Question: I am trying to convert ActionScript3 code to C# that's like the main thing. However, with trying to convert one of the functions I got the error which is in the title when I was trying to convert a hexadecimal string to an int.
Basically, this code is supposed to take information for example user data and then do somethings and in the end return Base64 encoded text. The main error that I am aware of is at the part where "loc9 = Convert.ToInt32(loc8, 16);" is as that is where I am getting the error said in the title. I have tried researching similar issues others have had with something like this, but it just didn't seem the same and didn't really help me out.
(Btw I am sorry if this doesn't sound so clear, correct me or ask more questions if not understood)
<URL>

My C# Code:
'''
private static string hasher(string input)
{
MD5 md5 = System.Security.Cryptography.MD5.Create();
byte[] inputBytes = System.Text.Encoding.ASCII.GetBytes(input);
byte[] hash = md5.ComputeHash(inputBytes);
StringBuilder sb = new StringBuilder();
for (int i = 0; i < hash.Length; i++)
{
sb.Append(hash[i].ToString("x2"));
}
return sb.ToString();
}
public static string p(string param1)
{
var loc6 = "";
var loc7 = "";
var loc8 = "";
var loc9 = 0;
var loc2 = hasher(param1);
var loc4 = 0;
MemoryStream loc0 = new MemoryStream();
var loc3 = new byte[] { };
while(loc4 < loc2.Length * 2)
{
loc6 = loc2.Substring(loc4, loc4 + 1);
loc7 = loc2.Substring(loc4 + 1, loc4 + 2);
loc8 = "0x" + loc6 + loc7;
loc9 = Convert.ToInt32(loc8, 16);
new BinaryWriter(loc0).Write(loc9);
loc4 = loc4 + 2;
}
loc0.Position = 0;
loc3 = loc0.ToArray();
return Convert.ToBase64String(loc3, 0, 16);
}
public string calculateFromNewActorCreationData(string username, string password, byte[] small, byte[] full)
{
return calculateFromStrings(username, password, small, full);
}
public string calculateFromStrings(string param1, string param2, object param3, object param4)
{
var loc5 = param1 + param2 + fromByteArray(param3 as byte[]) + fromByteArray(param4 as byte[]) + p();
return p(loc5);
}
private string fromByteArray(byte[] param1)
{
var ms = new MemoryStream(param1);
List<byte> list2 = new List<byte>();
if (param1.Length <= 20)
return HexStringFromBytes(param1);
var loc3 = new byte[] { };
var loc4 = param1.Length / 20;
var loc5 = 0;
while (loc5 < 20)
{
ms.Position = loc4 * loc5;
list2.Add(new BinaryReader(ms).ReadByte());
loc5++;
}
loc3 = list2.ToArray();
return HexStringFromBytes(loc3);
}
private static string HexStringFromBytes(byte[] bytes)
{
var sb = new StringBuilder();
foreach (byte b in bytes)
{
var hex = b.ToString("x2");
sb.Append(hex);
}
return sb.ToString();
}
private string p()
{
MemoryStream stream = new MemoryStream();
new BinaryWriter(stream).Write(120);
new BinaryWriter(stream).Write(-38);
new BinaryWriter(stream).Write(99);
new BinaryWriter(stream).Write(16);
new BinaryWriter(stream).Write(32);
new BinaryWriter(stream).Write(51);
new BinaryWriter(stream).Write(41);
new BinaryWriter(stream).Write(-110);
new BinaryWriter(stream).Write(12);
new BinaryWriter(stream).Write(50);
new BinaryWriter(stream).Write(81);
new BinaryWriter(stream).Write(73);
new BinaryWriter(stream).Write(49);
new BinaryWriter(stream).Write(-56);
new BinaryWriter(stream).Write(13);
new BinaryWriter(stream).Write(48);
new BinaryWriter(stream).Write(54);
new BinaryWriter(stream).Write(54);
new BinaryWriter(stream).Write(14);
new BinaryWriter(stream).Write(48);
new BinaryWriter(stream).Write(46);
new BinaryWriter(stream).Write(2);
new BinaryWriter(stream).Write(0);
new BinaryWriter(stream).Write(45);
new BinaryWriter(stream).Write(-30);
new BinaryWriter(stream).Write(4);
new BinaryWriter(stream).Write(-16);
stream.Position = 0;
return Encoding.UTF8.GetString(stream.ToArray());
}
'''
ActionScript3 Code:
'''
private static function p(param1:String) : String
{
var _loc6_:String = null;
var _loc7_:String = null;
var _loc8_:String = null;
var _loc9_:int = 0;
var _loc2_:String = MD5.hash(param1);
var _loc3_:ByteArray = new ByteArray();
var _loc4_:int = 0;
while(_loc4_ < _loc2_.length * 2)
{
_loc6_ = _loc2_.slice(_loc4_,_loc4_ + 1);
_loc7_ = _loc2_.slice(_loc4_ + 1,_loc4_ + 2);
_loc8_ = "0x" + _loc6_ + _loc7_;
_loc9_ = int(_loc8_);
_loc3_.writeByte(_loc9_);
_loc4_ = _loc4_ + 2;
}
_loc3_.position = 0;
var _loc5_:Base64Encoder = new Base64Encoder();
_loc5_.encodeBytes(_loc3_,0,16);
return _loc5_.toString();
}
public function calculateFromNewActorCreationData(param1:NewActorCreationData, param2:ByteArray, param3:ByteArray) : String
{
return this.calculateFromStrings(param1.ChosenActorName,param1.ChosenPassword,param2,param3);
}
public function calculateFromStrings(param1:String, param2:String, param3:Object, param4:Object) : String
{
var _loc5_:String = param1 + param2 + this.fromByteArray(param3) + this.fromByteArray(param4) + this.p();
return p(_loc5_);
}
private function fromByteArray(param1:Object) : String
{
if(param1 == null)
{
return "";
}
var _loc2_:int = 20;
if(param1.length <= _loc2_)
{
return Hex.fromArray(param1 as ByteArray);
}
var _loc3_:ByteArray = new ByteArray();
var _loc4_:int = param1.length / _loc2_;
var _loc5_:int = 0;
while(_loc5_ < _loc2_)
{
param1.position = _loc4_ * _loc5_;
_loc3_.writeByte(param1.readByte());
_loc5_++;
}
return Hex.fromArray(_loc3_);
}
private function p() : String
{
var _loc1_:ByteArray = new ByteArray();
_loc1_.writeByte(120);
_loc1_.writeByte(-38);
_loc1_.writeByte(99);
_loc1_.writeByte(16);
_loc1_.writeByte(12);
_loc1_.writeByte(51);
_loc1_.writeByte(41);
_loc1_.writeByte(-118);
_loc1_.writeByte(12);
_loc1_.writeByte(50);
_loc1_.writeByte(81);
_loc1_.writeByte(73);
_loc1_.writeByte(49);
_loc1_.writeByte(-56);
_loc1_.writeByte(13);
_loc1_.writeByte(48);
_loc1_.writeByte(54);
_loc1_.writeByte(54);
_loc1_.writeByte(14);
_loc1_.writeByte(48);
_loc1_.writeByte(46);
_loc1_.writeByte(2);
_loc1_.writeByte(0);
_loc1_.writeByte(45);
_loc1_.writeByte(-30);
_loc1_.writeByte(4);
_loc1_.writeByte(-16);
_loc1_.uncompress();
_loc1_.position = 0;
return _loc1_.readUTF();
}
'''
What I am expecting in the end is to be able to call the function having the returned Base64 encoded data show in a MessageBox (using messagebox as a test) instead of any errors popping up.
P.S - Besides the main problem I am having with this code, I also feel like the other functions I had converted aren't perfect or just might not be the same. So, if my main problem can be solved, if someone can also double check the other functions of my code make sure they are accurate that would be amazing and thanks in advance.
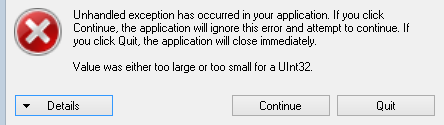
Answer: Looking at this overall, it appears the AS3 code is attempting to convert the 'MD5.hash' result into a Base64 encoded string in the worst way possible (I believe it can be done in one line.)
So, instead of copying all the code to translate the hash to a hex string only to poorly translate it back to a binary array, just use the C# result which is already a binary array directly:
'''
public static string p(string param1) {
byte[] loc3 = System.Security.Cryptography.MD5.Create().ComputeHash(System.Text.Encoding.ASCII.GetBytes(param1));
return Convert.ToBase64String(loc3, 0, 16);
}
'''